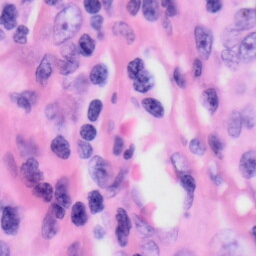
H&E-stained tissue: Skin